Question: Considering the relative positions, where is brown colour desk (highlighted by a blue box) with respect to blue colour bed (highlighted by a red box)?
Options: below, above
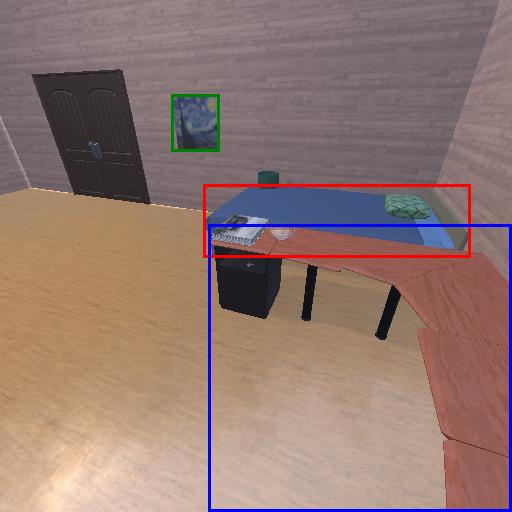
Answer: below